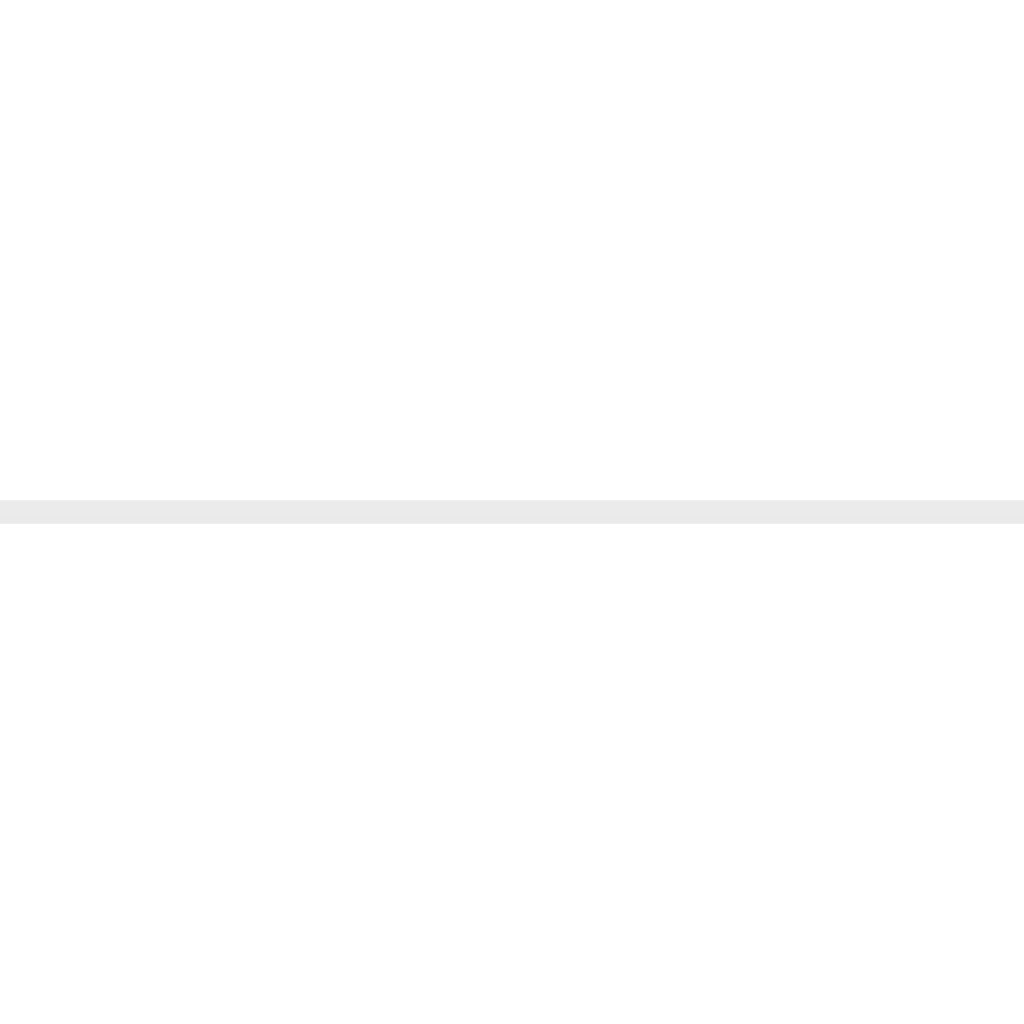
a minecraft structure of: nothing usefull trash